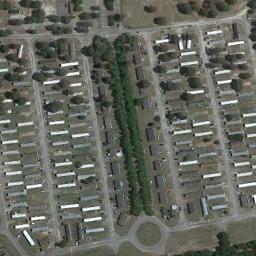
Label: mobile_home_park